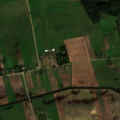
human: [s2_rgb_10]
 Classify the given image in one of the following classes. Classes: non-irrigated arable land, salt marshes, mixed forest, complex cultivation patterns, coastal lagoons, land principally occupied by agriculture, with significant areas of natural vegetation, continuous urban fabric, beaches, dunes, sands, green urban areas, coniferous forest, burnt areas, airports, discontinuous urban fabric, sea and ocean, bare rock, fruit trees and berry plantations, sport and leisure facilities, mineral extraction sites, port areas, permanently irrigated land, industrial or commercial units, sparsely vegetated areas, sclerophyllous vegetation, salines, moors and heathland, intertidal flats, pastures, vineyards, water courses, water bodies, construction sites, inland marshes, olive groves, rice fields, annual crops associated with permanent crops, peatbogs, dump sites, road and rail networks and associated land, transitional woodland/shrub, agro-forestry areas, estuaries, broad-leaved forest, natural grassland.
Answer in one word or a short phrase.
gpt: non-irrigated arable land, pastures, complex cultivation patterns, mixed forest